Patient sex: M
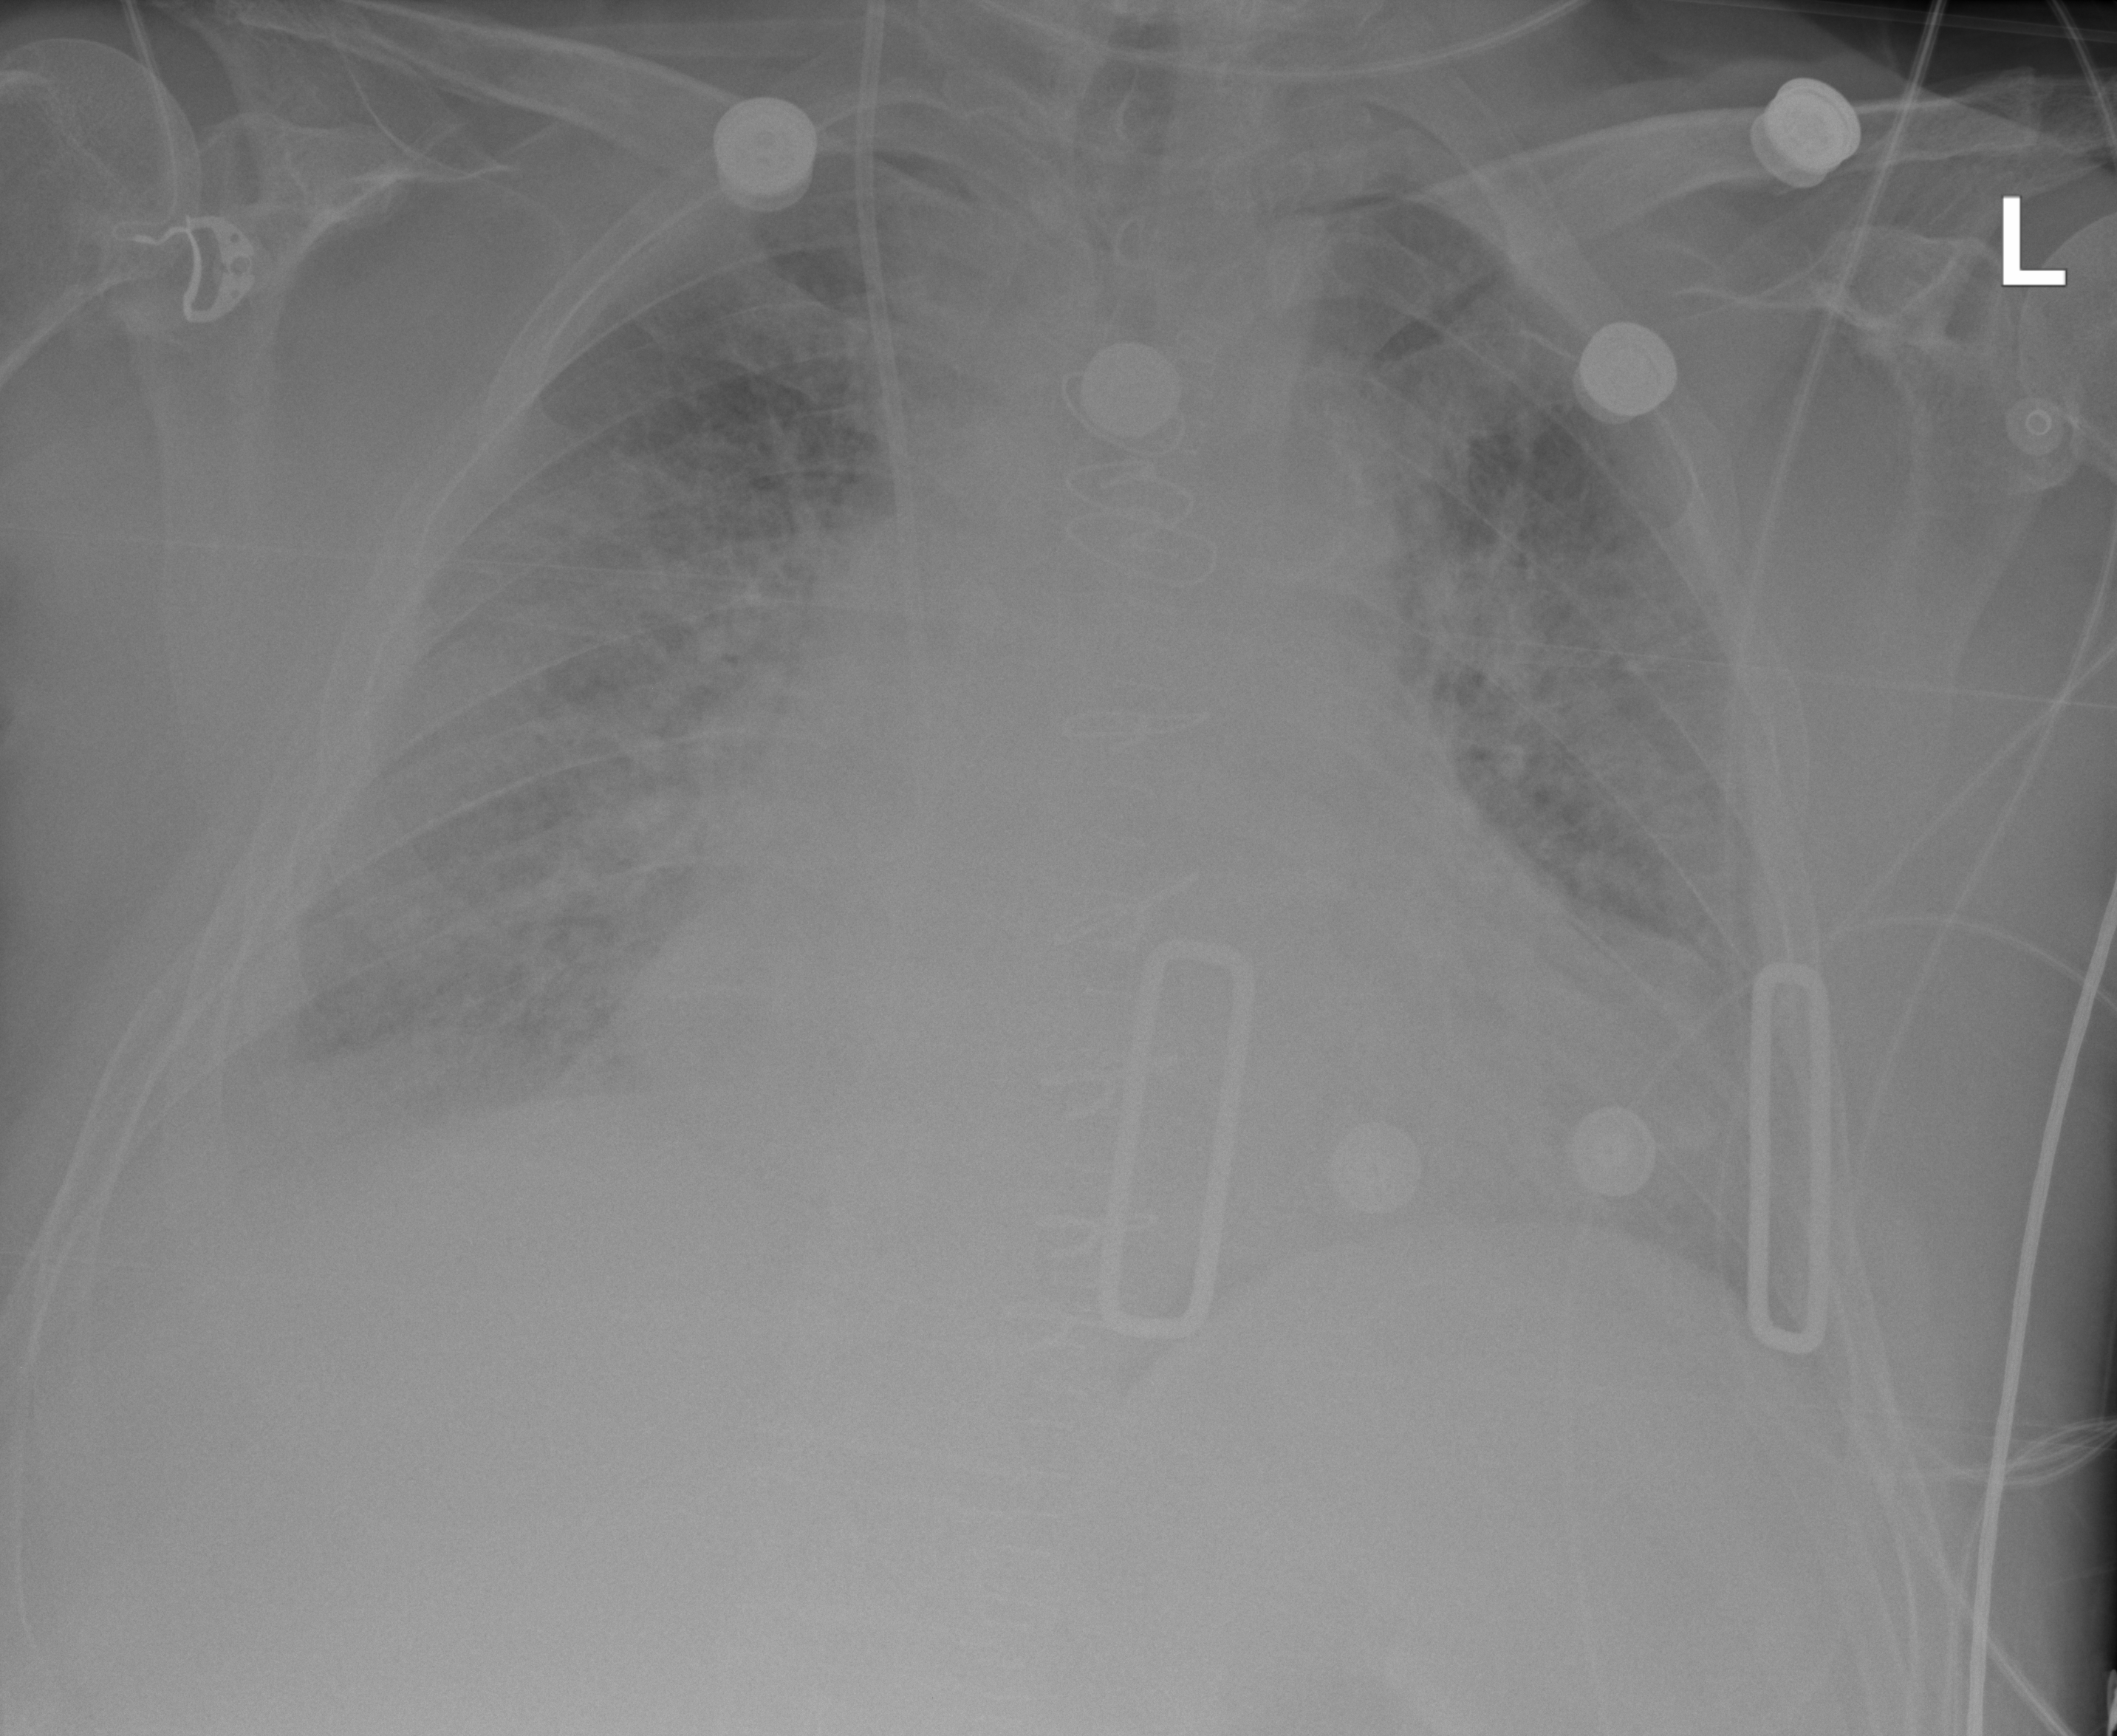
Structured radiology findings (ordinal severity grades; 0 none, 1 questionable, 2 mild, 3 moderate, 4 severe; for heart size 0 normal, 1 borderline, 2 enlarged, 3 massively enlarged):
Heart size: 2
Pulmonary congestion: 3
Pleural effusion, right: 2
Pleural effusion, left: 1
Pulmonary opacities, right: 2
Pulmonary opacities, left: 2
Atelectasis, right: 2
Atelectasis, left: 2